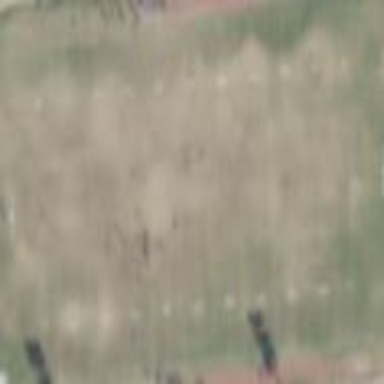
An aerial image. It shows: American football pitch for leisure and sport activities.